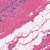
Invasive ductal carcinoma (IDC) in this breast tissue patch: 0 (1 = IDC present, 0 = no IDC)